Field crop: maize
Growth stage: 2
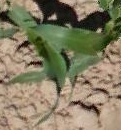
Species: maize